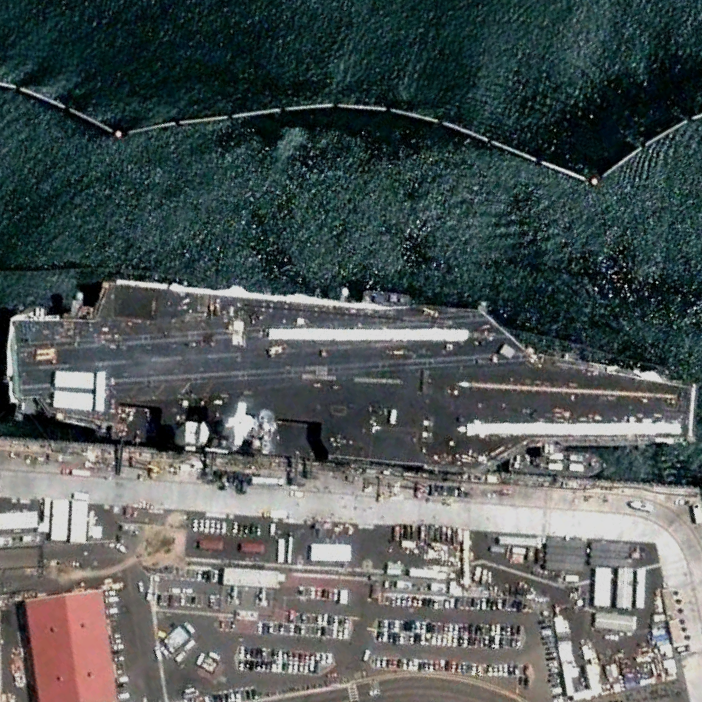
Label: aircraft_carrier